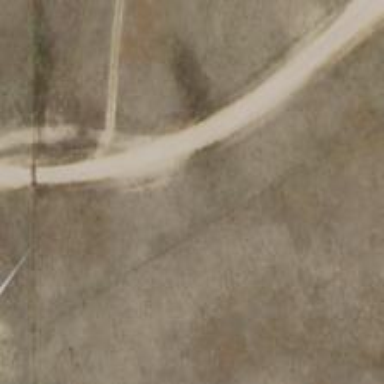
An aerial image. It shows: Unclassified road leading to wind farm.